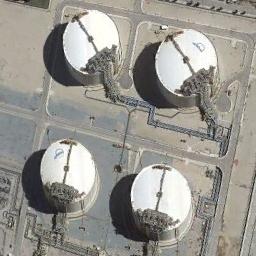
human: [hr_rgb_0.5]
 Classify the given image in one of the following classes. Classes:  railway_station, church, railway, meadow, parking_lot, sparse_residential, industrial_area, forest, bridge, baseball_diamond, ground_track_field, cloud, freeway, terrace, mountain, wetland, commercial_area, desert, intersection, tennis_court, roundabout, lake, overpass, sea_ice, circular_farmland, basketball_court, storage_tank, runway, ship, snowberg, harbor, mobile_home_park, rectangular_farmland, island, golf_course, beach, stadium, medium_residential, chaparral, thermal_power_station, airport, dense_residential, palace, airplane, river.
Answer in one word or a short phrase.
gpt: storage_tank